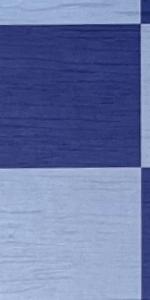
Label: Empty